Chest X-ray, PA view. Patient: 40 years old, sex F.
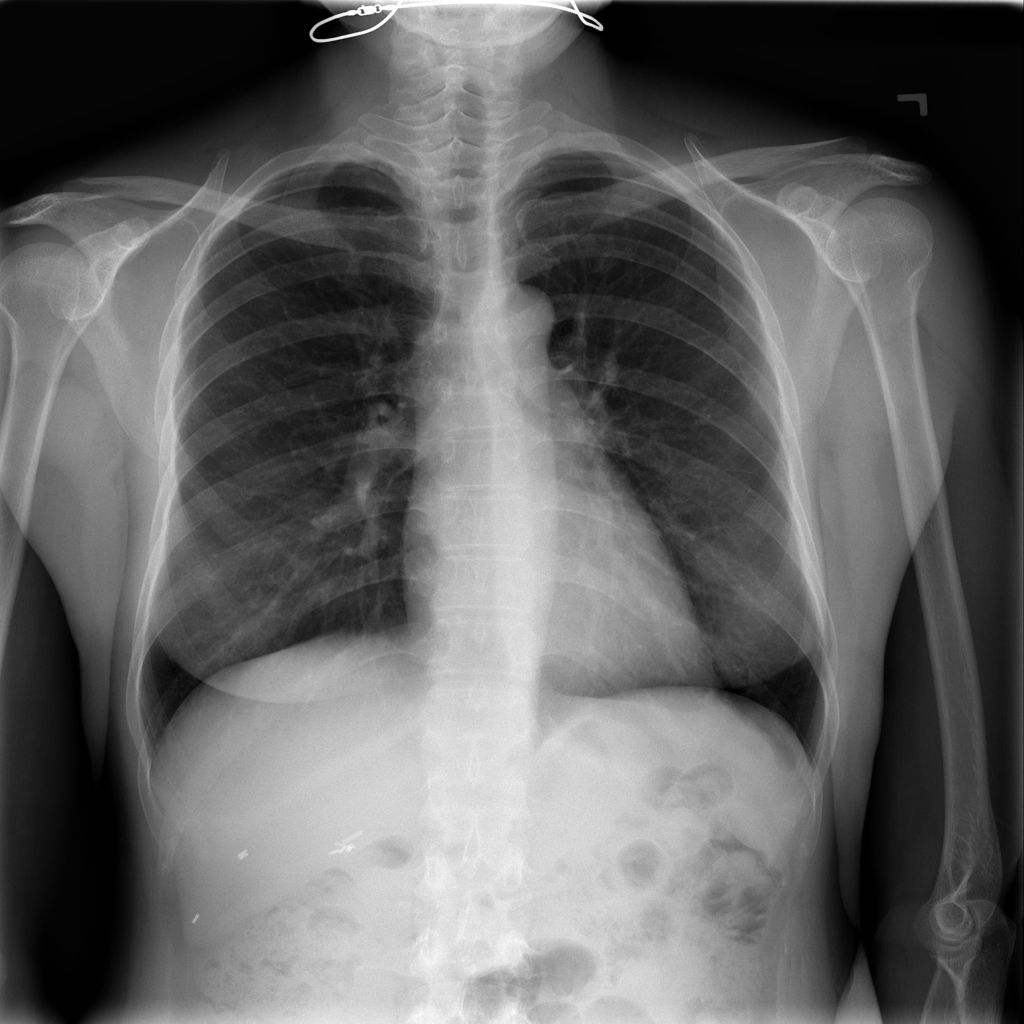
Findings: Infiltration